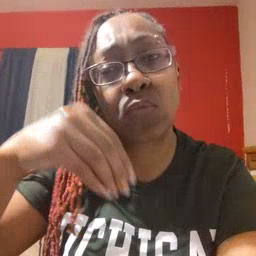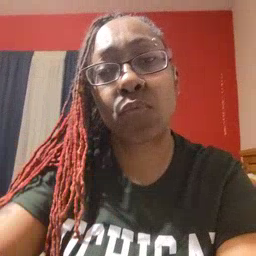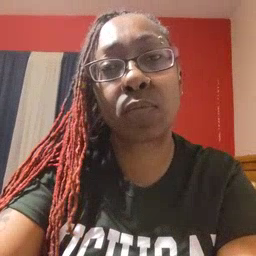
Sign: into